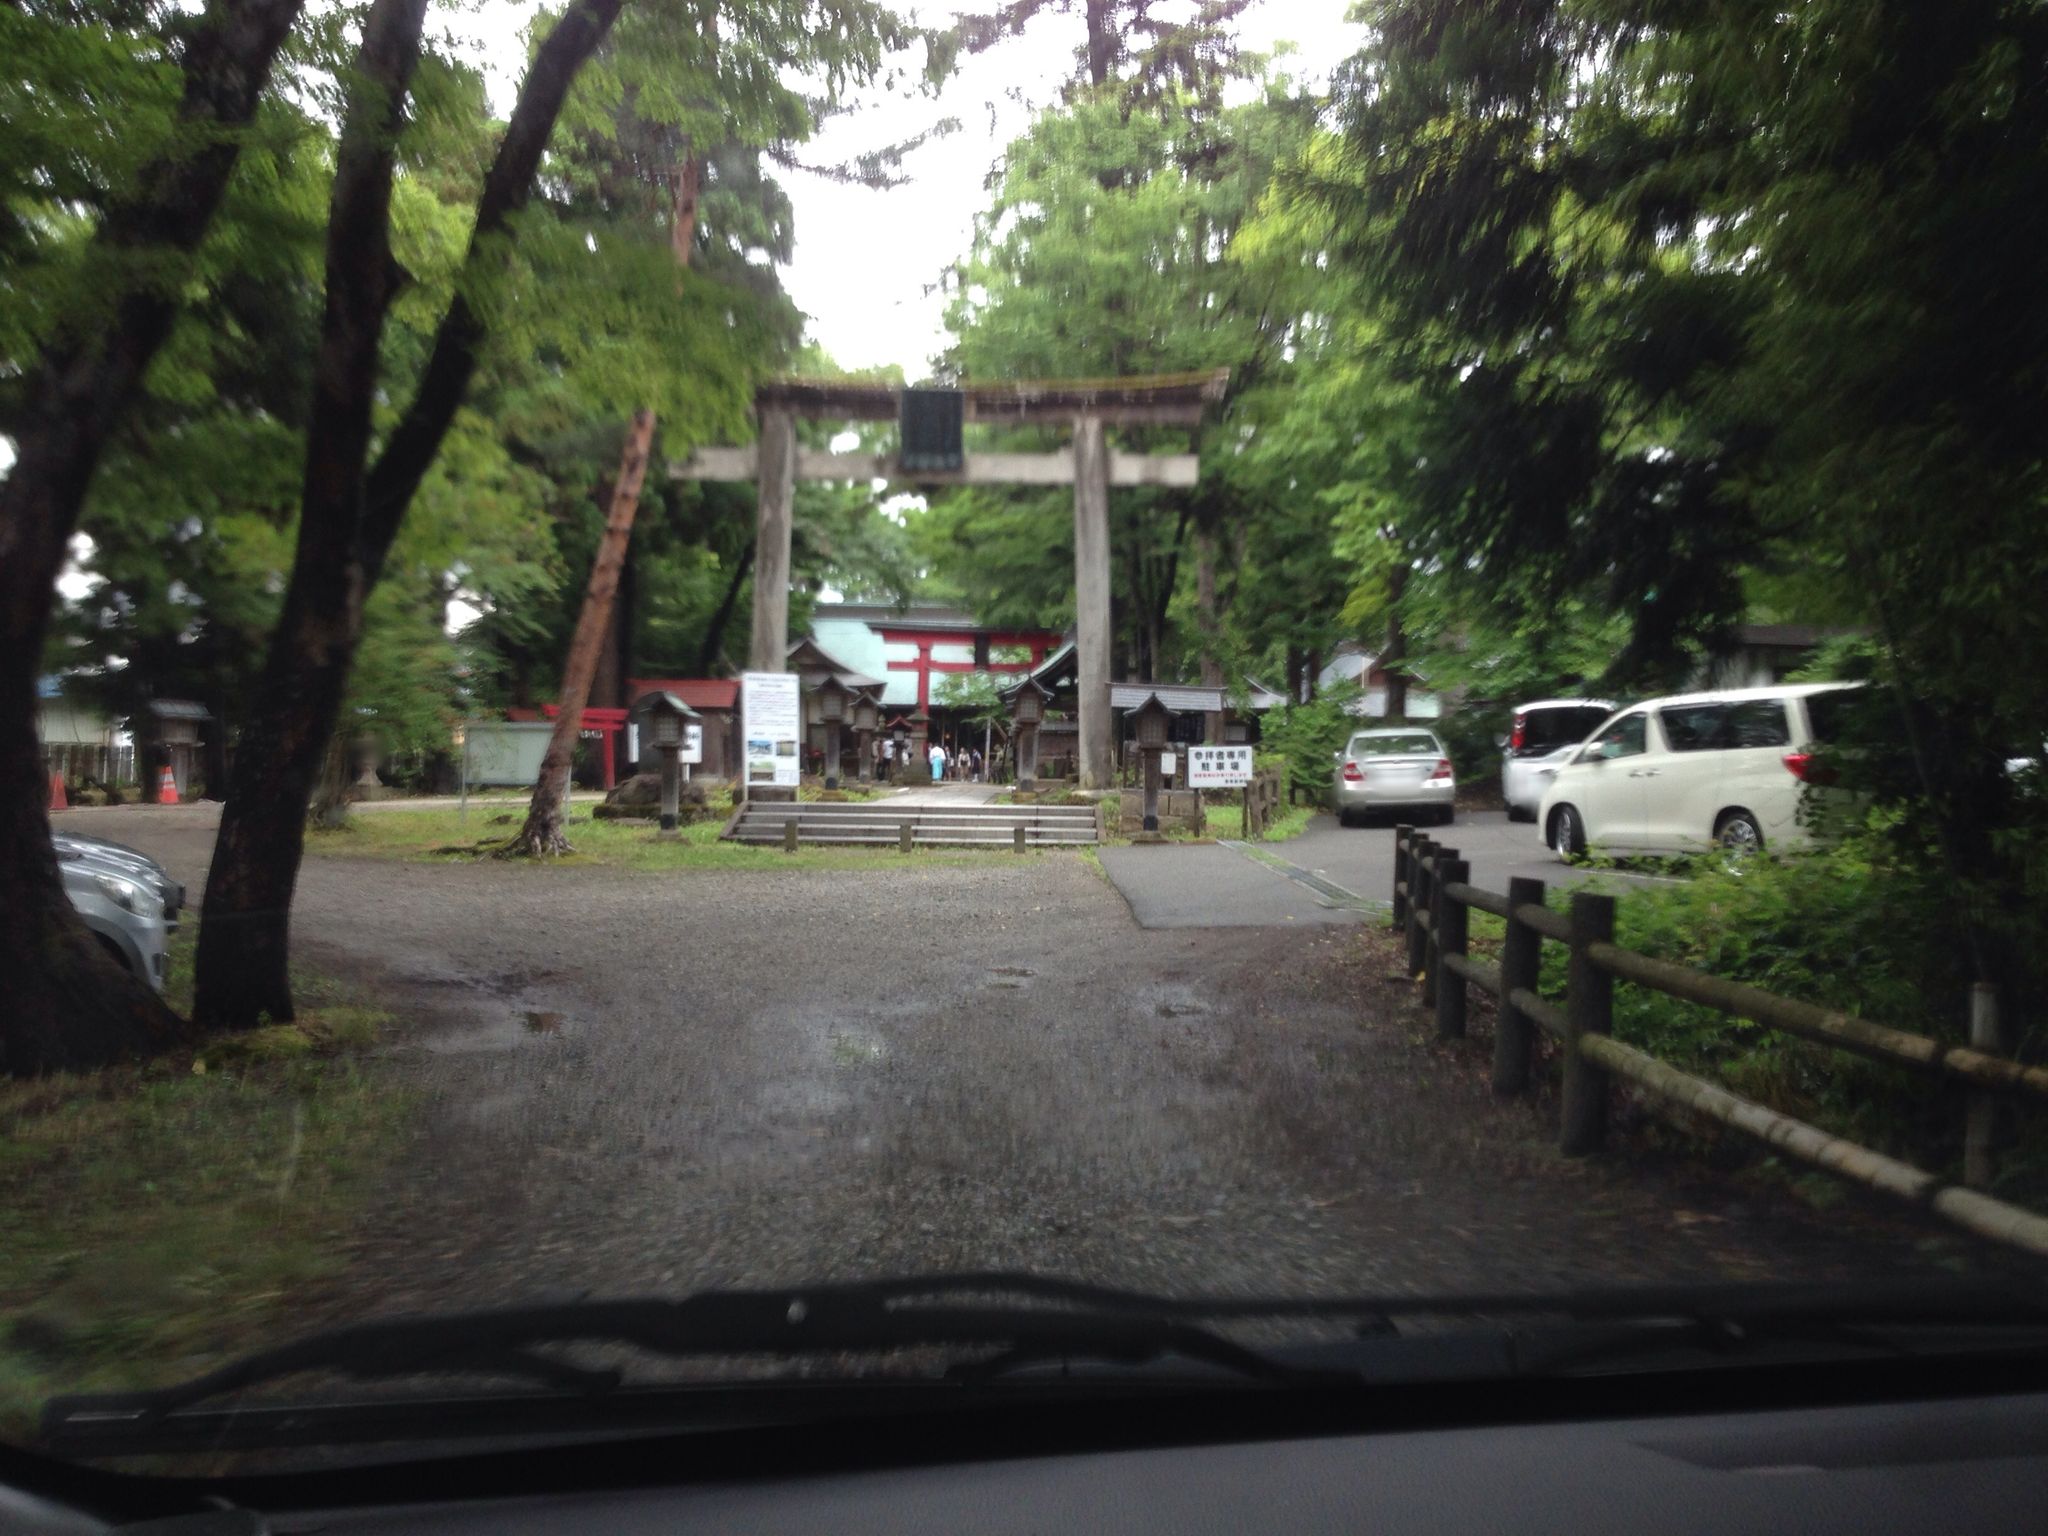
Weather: clear
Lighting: day
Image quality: slightly poor
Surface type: walking surface
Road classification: steps, footway, unclassified
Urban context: urban centre
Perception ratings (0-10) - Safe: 6.65, Lively: 2.85, Beautiful: 4.29, Boring: 1.89, Depressing: 2.11, Wealthy: 5.81